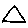
Label: triangle